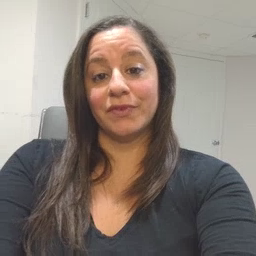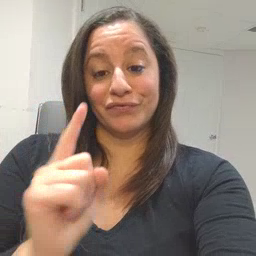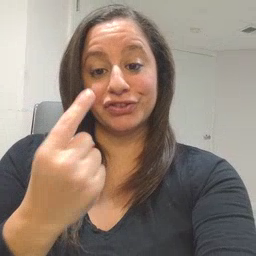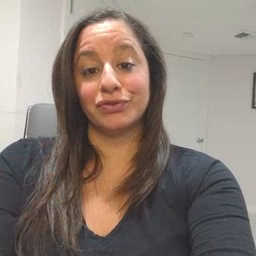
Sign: first